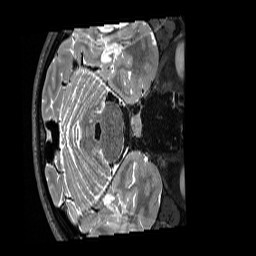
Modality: T2w
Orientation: axial
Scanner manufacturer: siemens
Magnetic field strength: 3 T
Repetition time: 3.2 s
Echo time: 0.563 s